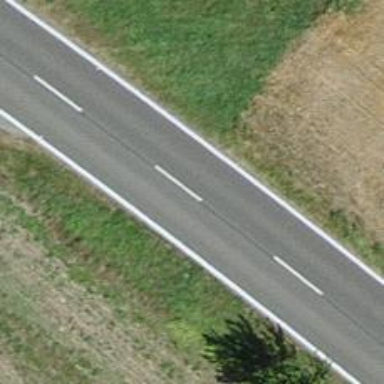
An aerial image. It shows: Secondary road with asphalt surface.